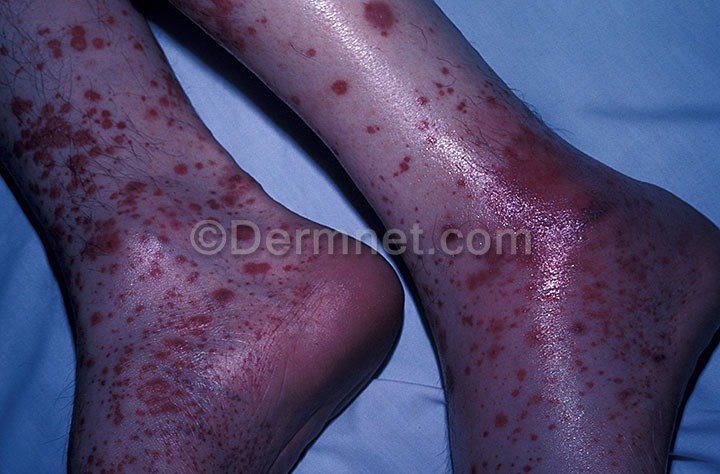
Disease: Vasculitis Photos